Question: Using R and polygon I'm trying to shade the area under the line of a plot from the line to the x-axis and I'm not sure what I am doing wrong here.
The shading is using some point in the middle of the y range to shade from, not 0, the x-axis.
The data set ratioresults is a zoo object but I don't think that's the issue since I tried coercing the y values to as.numeric and as.vector and got the same results.
Code:
'''
plot(index(ratioresults),ratioresults$ratio, type="o", col="red")
polygon(c(1,index(ratioresults),11),c(0, ratioresults$ratio, 0) , col='red')
'''

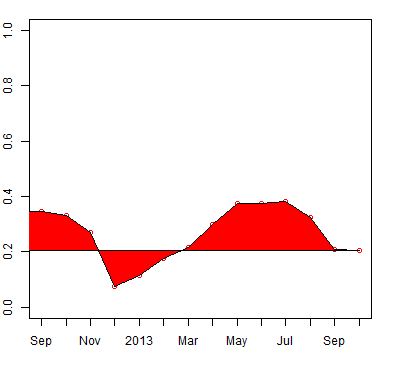
Answer: What's 'index(ratioresults)'? For a simple zoo object I see:
'''
> index(x)
[1] "2003-02-01" "2003-02-03" "2003-02-07" "2003-02-09" "2003-02-14"
'''
which is a vector of 'Date' objects. You are trying to prepend/append values of 1 and 11 to this vector. Its not going to work.
Here's a reproducible example:
'''
x=zoo(matrix(runif(11),ncol=1),as.Date("2012-08-01") + 0:10)
colnames(x)="ratio"
plot(index(x),x$ratio,type="o",col="red",ylim=c(0,1))
polygon(index(x)[c(1,1:11,11)],c(0,x$ratio,0),col="red")
'''
Differences from yours:
1. I call my thing x.
2. I set ylim on the plot - I don't know how your plot managed to start at 0 on the Y axis.
3. I complete the polygon using the x-values of the first and 11th (last) point, rather than 1 and 11 themselves.